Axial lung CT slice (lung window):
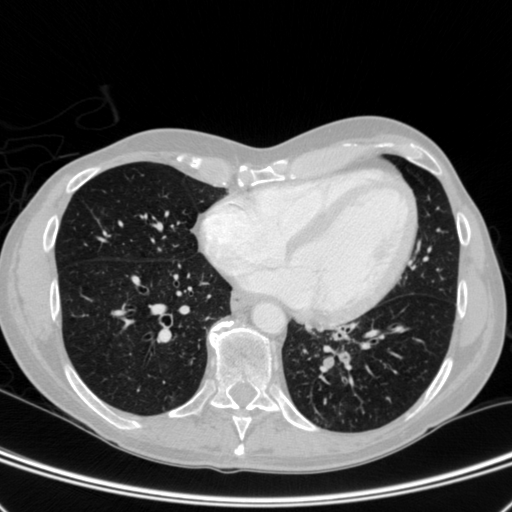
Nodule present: no